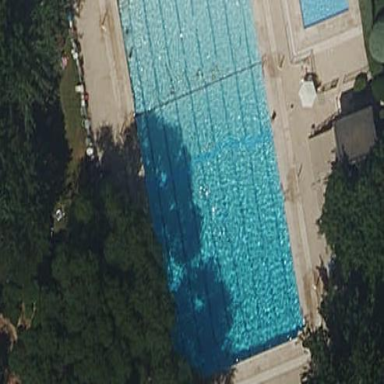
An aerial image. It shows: Swimming pool within leisure land area designed for swimming activities.